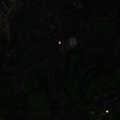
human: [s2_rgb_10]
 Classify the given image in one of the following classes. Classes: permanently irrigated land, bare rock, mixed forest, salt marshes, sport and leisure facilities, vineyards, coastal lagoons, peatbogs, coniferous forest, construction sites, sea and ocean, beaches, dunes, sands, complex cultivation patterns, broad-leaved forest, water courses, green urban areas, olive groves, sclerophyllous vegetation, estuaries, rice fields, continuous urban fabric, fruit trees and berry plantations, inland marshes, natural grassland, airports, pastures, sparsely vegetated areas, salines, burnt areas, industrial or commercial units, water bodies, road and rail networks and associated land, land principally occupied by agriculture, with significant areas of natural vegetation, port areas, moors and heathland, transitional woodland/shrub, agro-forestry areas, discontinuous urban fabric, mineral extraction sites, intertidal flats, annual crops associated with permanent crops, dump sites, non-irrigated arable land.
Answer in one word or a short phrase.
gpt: discontinuous urban fabric, sport and leisure facilities, pastures